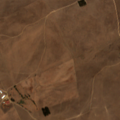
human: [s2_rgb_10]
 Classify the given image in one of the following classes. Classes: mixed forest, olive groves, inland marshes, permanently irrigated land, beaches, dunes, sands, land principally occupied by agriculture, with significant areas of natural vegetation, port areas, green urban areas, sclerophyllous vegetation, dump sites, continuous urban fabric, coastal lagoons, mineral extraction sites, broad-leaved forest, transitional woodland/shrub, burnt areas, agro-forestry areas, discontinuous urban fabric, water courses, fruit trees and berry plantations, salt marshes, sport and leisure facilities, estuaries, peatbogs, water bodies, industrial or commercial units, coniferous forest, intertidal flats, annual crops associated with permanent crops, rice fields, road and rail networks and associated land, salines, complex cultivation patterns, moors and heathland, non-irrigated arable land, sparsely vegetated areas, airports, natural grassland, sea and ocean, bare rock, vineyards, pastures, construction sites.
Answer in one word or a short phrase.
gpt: non-irrigated arable land